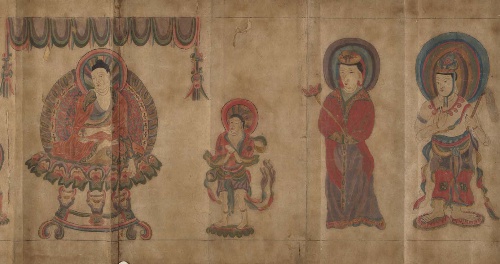
Artist: Unidentified artist
Date: dated 797
Object type: Handscroll
Classification: Paintings
Medium: Handscroll; ink and color on paper
Culture: China
Period: Tang dynasty (618–907)
Dimensions: 11 1/2 x 52 1/2 in. (29.2 x 133.4 cm)
Department: Asian Art
Credit line: Fletcher Fund, 1927
Accession year: 1927
Repository: Metropolitan Museum of Art, New York, NY
Tags: Human Figures|Buddhism|Buddha